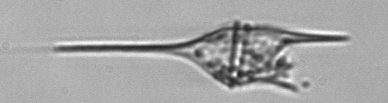
Label: Tripos_lineatus